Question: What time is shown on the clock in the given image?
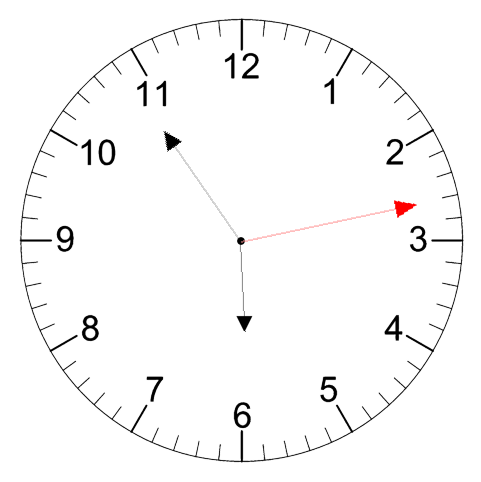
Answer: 05:54:13